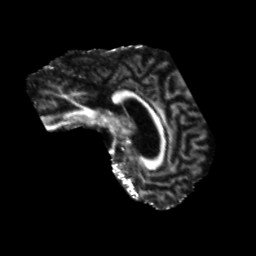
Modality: FA
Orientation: sagittal
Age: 52
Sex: male
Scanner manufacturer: siemens
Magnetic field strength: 3 T
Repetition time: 5.25 s
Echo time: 0.08 s